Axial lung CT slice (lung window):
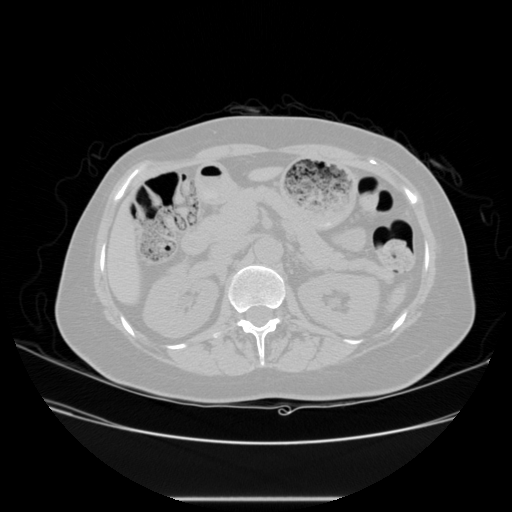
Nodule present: no